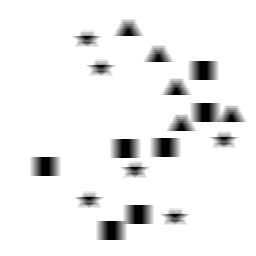
Squares: 7
Triangles: 5
Stars: 6
Total shapes: 18